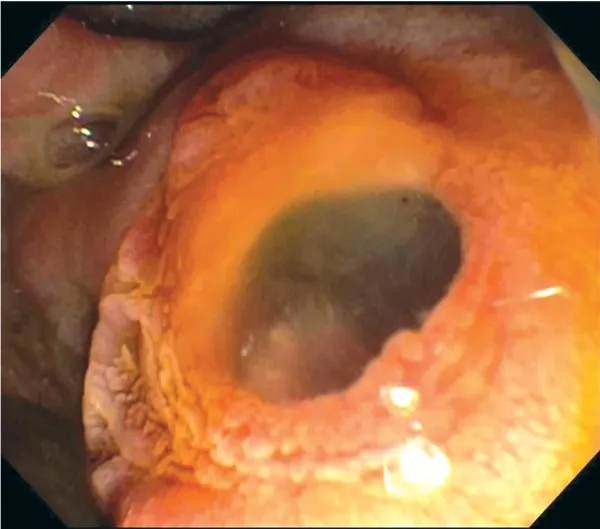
(B) Endoscopic image of the first patient's major duodenal papilla with mucin extrusion, suggestive of IPMN.
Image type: endoscopy (gi_endoscopy)